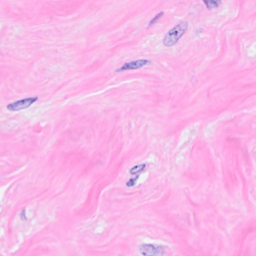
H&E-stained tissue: Breast